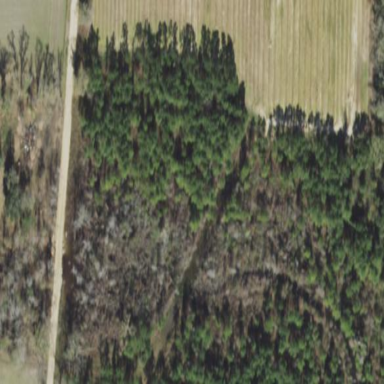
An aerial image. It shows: Forest dominated by needle-leaved trees.